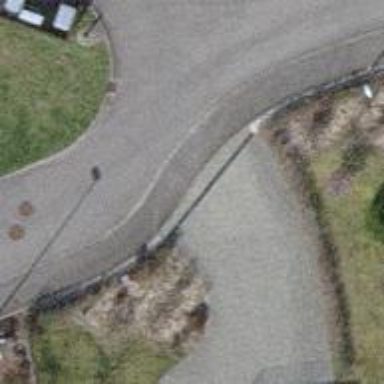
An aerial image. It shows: Unmarked crossing on asphalt footway.